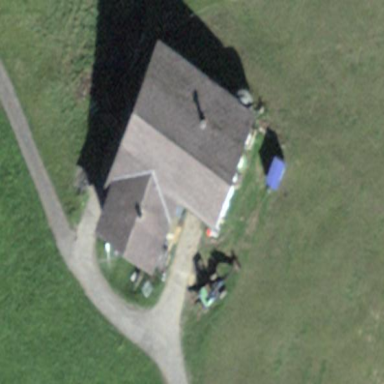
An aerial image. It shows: Farm building.